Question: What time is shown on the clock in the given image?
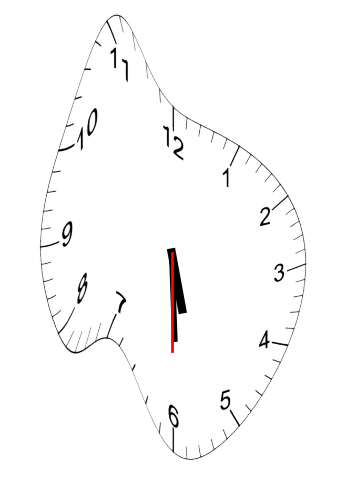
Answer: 05:29:30